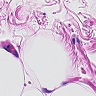
Metastatic tissue present: no